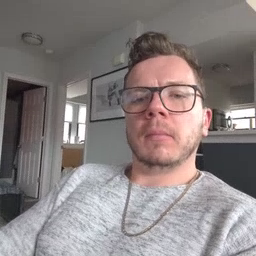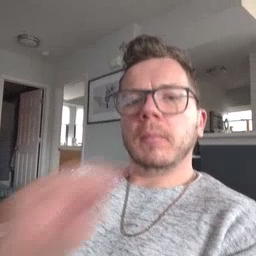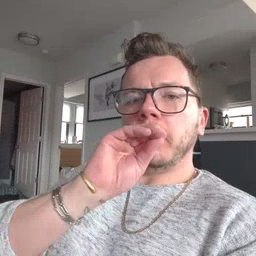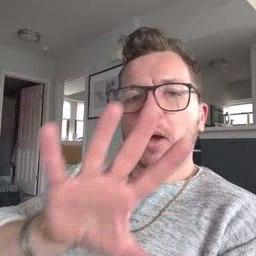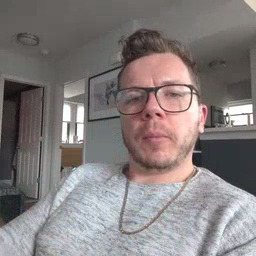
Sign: blow